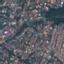
Land use / land cover: Residential